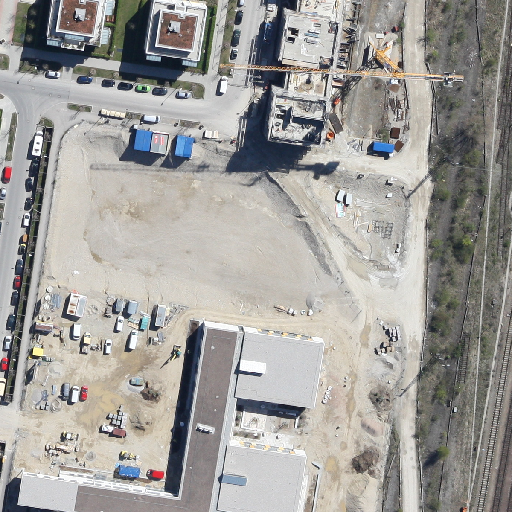
Referring expression: impervious surface